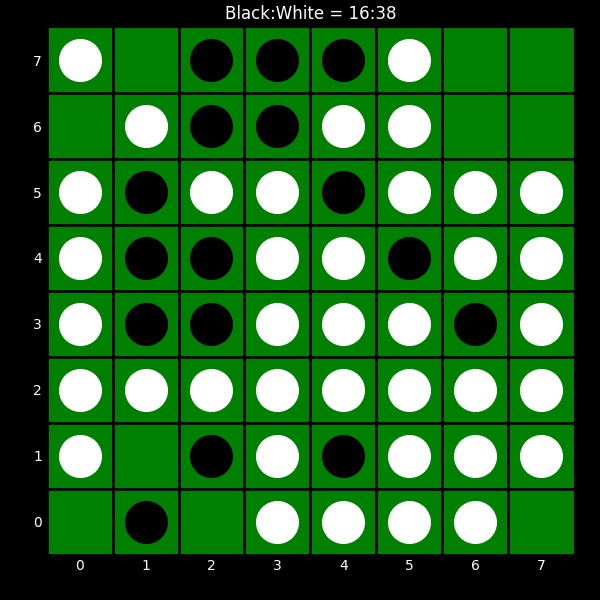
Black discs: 16
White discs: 38